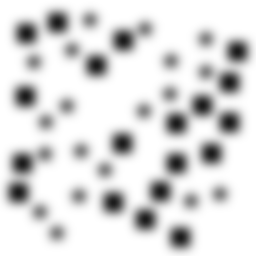
Squares: 19
Triangles: 0
Stars: 19
Total shapes: 38